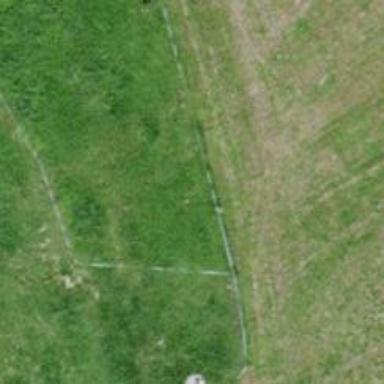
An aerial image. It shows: Grass track.